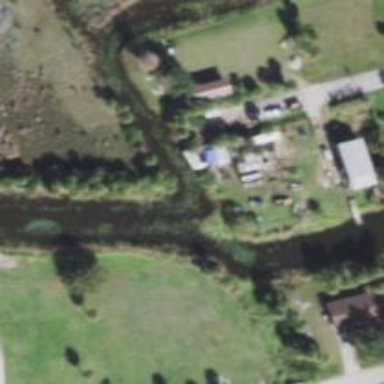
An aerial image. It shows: Canal.